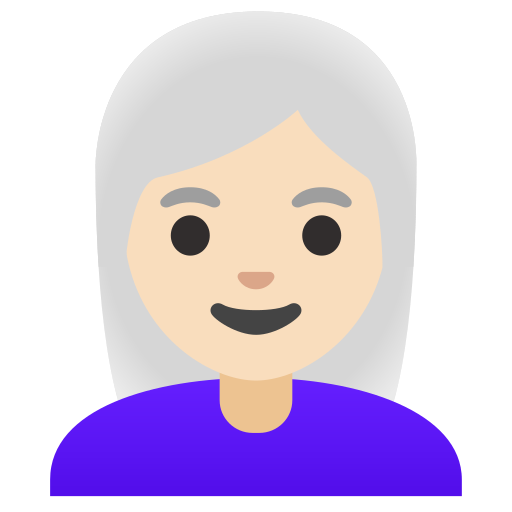
Emoji: 👩🏻‍🦳